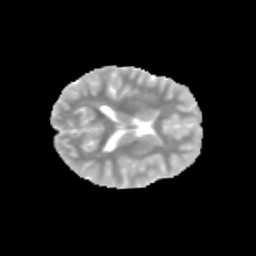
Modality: MD
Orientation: axial
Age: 11
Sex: female
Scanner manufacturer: siemens
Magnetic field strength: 3 T
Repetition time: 3.8 s
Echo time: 0.07 s